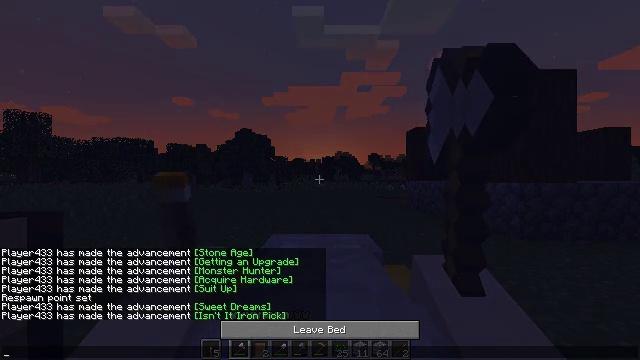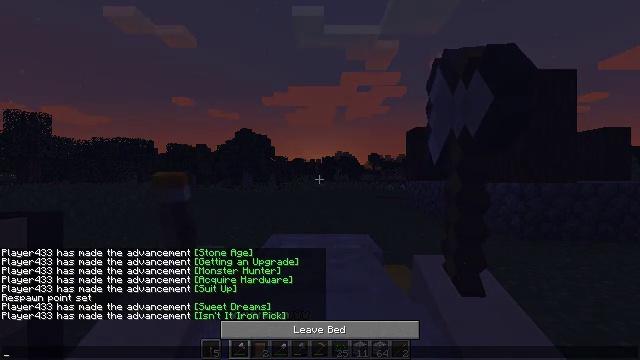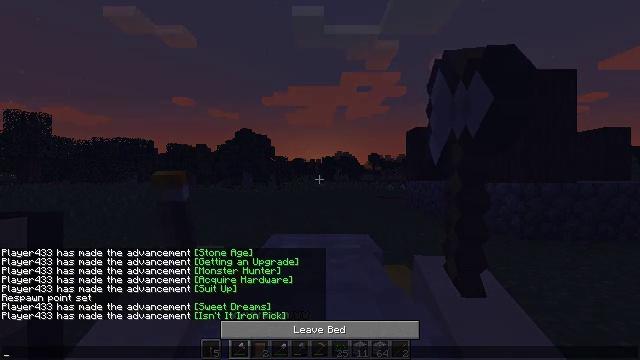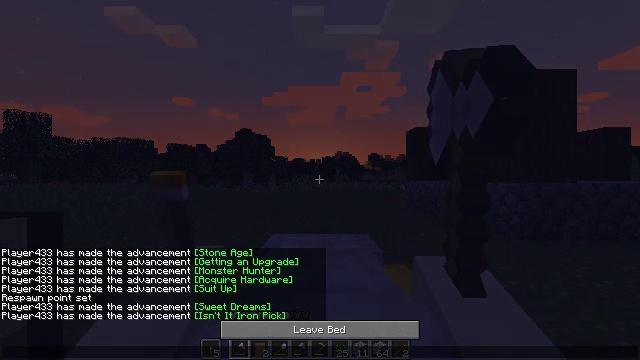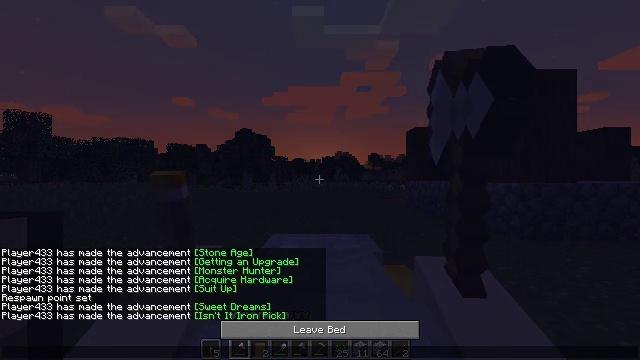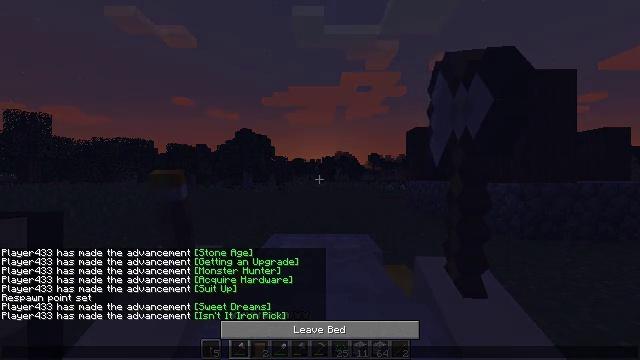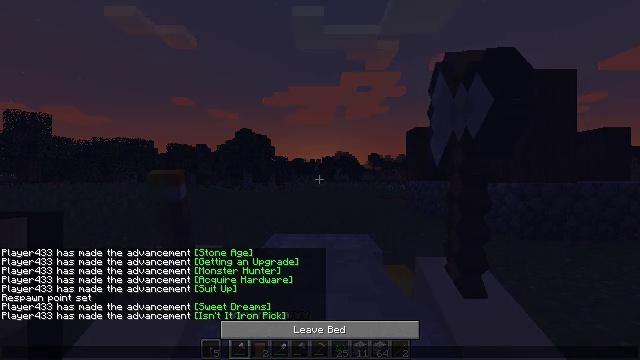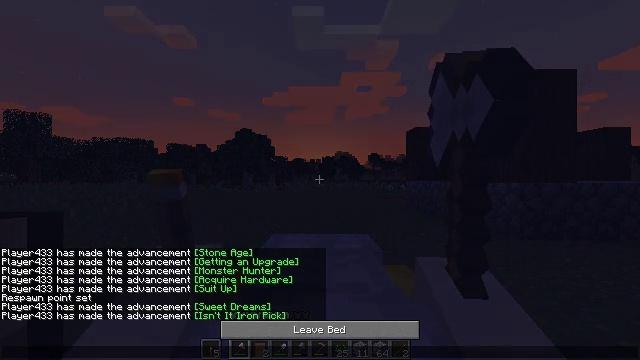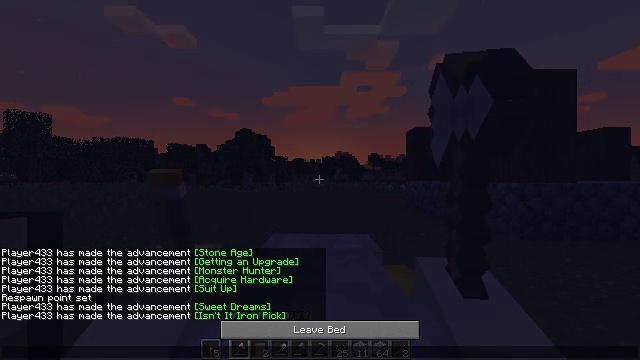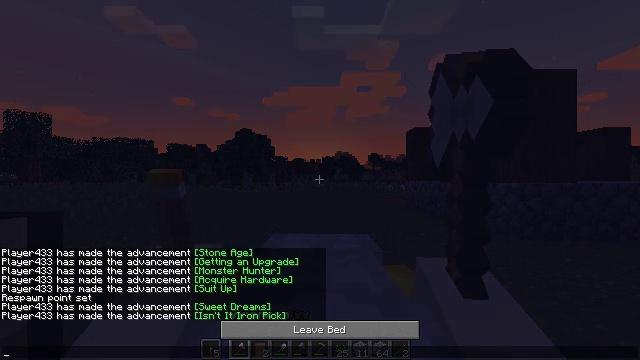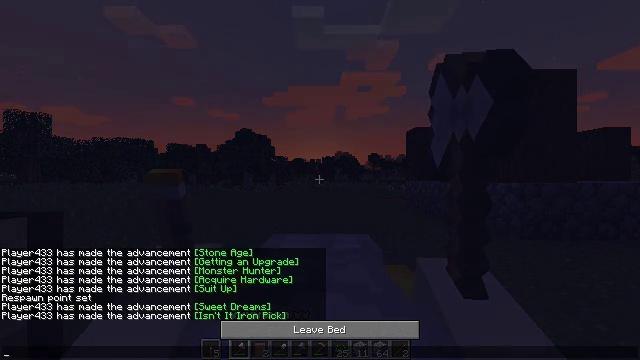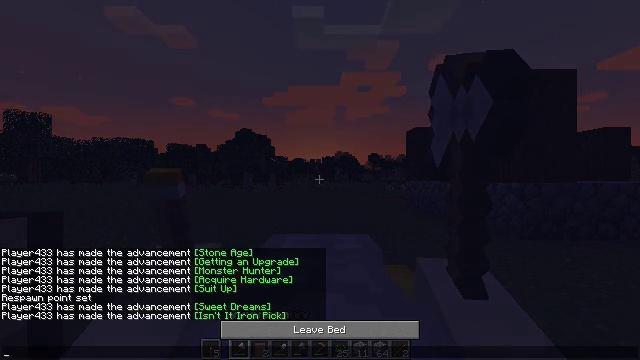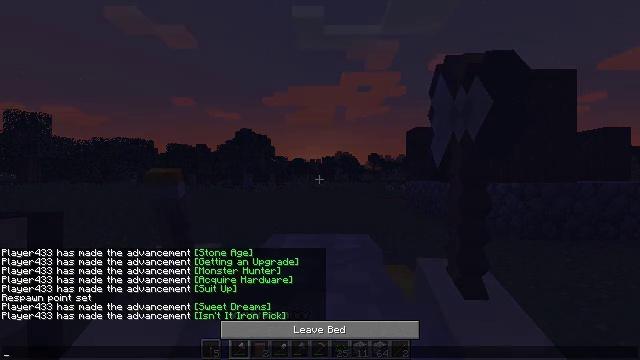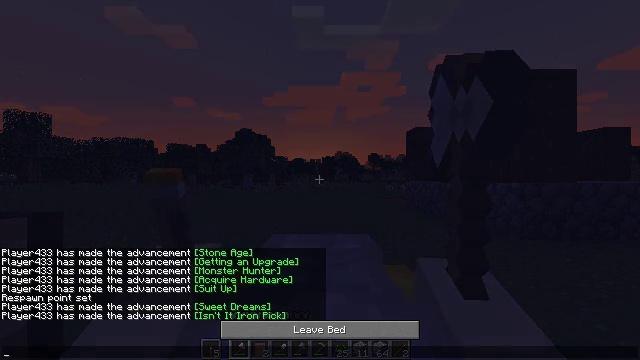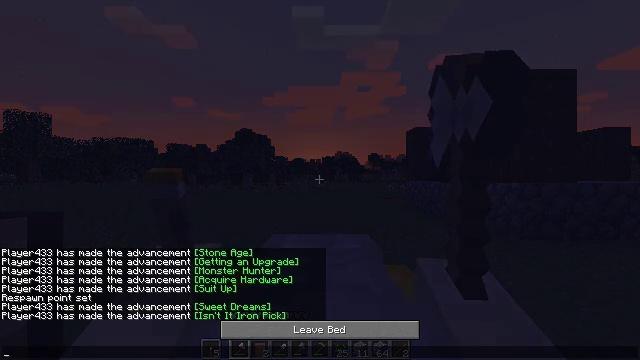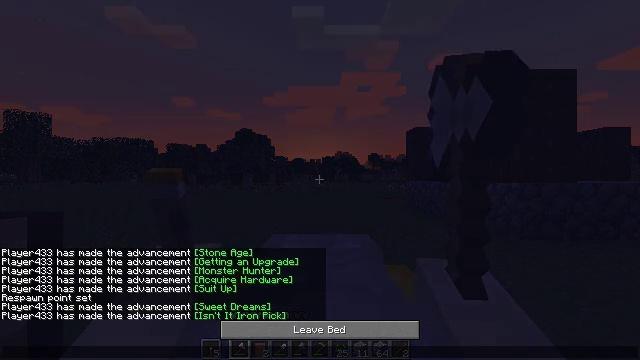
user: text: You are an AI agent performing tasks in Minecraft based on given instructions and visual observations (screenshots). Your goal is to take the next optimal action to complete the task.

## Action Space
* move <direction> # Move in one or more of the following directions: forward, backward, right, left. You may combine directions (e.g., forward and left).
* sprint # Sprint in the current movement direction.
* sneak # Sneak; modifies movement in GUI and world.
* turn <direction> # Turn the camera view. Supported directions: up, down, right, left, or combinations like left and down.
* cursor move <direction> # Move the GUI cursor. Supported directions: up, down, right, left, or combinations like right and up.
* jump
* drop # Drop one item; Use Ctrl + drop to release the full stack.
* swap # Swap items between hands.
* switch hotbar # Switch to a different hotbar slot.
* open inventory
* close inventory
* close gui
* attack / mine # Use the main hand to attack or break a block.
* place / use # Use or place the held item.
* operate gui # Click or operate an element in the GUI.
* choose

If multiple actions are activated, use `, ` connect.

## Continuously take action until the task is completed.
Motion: motion action
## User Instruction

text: Get an andesite slab by using andesite in the crafting table.
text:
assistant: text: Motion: no_op
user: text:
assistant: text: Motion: no_op
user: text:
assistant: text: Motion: no_op
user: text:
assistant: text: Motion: no_op
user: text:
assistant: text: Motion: no_op
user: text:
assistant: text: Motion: no_op
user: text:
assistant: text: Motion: no_op
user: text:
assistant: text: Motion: no_op
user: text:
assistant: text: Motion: no_op
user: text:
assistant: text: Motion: no_op
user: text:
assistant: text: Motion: no_op
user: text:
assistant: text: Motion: no_op
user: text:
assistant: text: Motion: no_op
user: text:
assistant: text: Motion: no_op
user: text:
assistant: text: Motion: no_op
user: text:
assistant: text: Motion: no_op
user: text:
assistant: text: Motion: no_op
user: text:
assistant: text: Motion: no_op
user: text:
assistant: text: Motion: no_op
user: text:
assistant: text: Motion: no_op
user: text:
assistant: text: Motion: no_op
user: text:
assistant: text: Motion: no_op
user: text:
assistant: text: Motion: no_op
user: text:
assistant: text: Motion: no_op
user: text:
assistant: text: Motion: no_op
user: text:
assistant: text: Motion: no_op
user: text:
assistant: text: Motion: no_op
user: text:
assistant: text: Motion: no_op
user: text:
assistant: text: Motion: no_op
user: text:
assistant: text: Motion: no_op